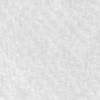
Label: no_change